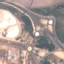
Label: Highway